Field crop: maize
Growth stage: 2
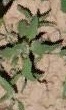
Species: atriplex